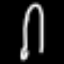
Label: fork